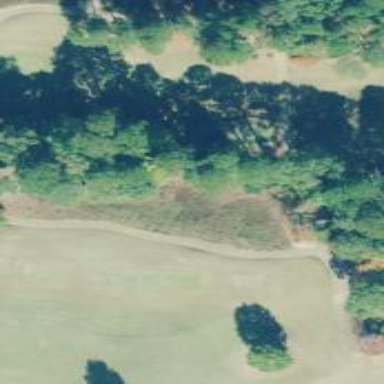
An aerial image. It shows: Pathway for golfing.